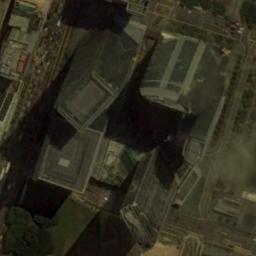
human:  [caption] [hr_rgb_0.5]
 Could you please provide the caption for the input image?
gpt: The houses were arranged in disorder .

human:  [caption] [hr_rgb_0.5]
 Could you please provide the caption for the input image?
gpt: In a commercial district there are several tall buildings of different shapes and several roads with many cars .

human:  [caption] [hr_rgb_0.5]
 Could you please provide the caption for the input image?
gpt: A commercial area with lots of buildings of different heights and shapes is surrounded by some roads .

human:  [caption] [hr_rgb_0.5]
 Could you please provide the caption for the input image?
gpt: The commercial area is consist of many tall buildings .

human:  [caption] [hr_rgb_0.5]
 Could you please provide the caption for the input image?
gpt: There are some buildings by the roadside on a commercial area .